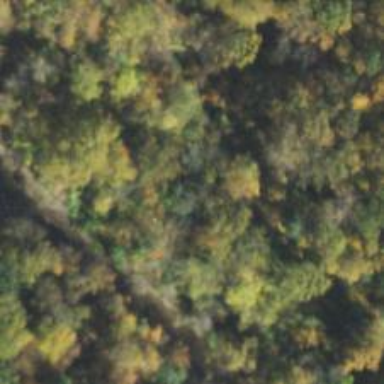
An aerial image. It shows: Footway with excellent trail visibility.